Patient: sex F, age 38
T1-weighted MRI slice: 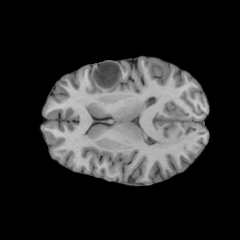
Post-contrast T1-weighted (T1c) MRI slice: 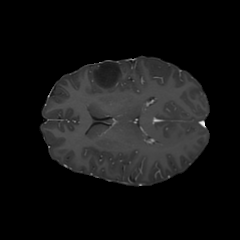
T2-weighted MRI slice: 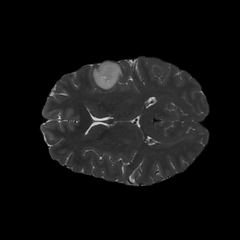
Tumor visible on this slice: yes
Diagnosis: Astrocytoma, IDH-mutant
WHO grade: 2